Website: macys
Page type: billing-address
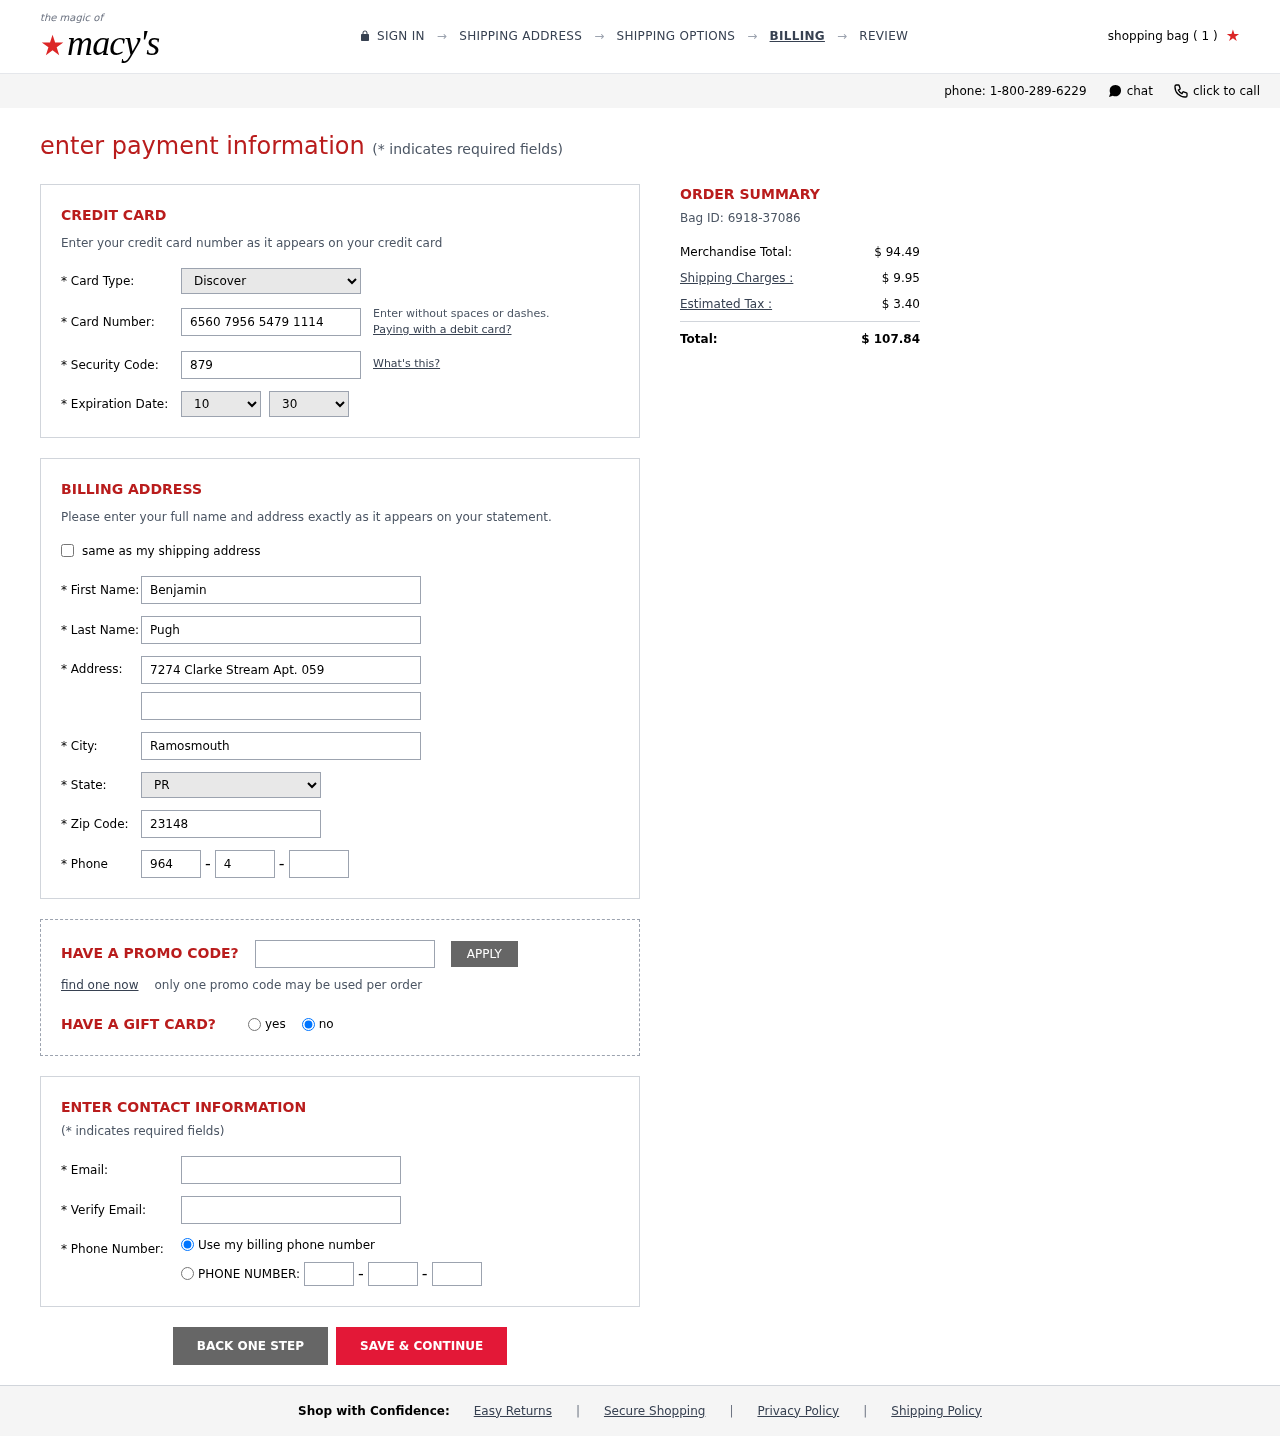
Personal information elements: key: PII_CARD_CVV
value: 879
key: PII_CARD_EXPIRY_MONTH
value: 10
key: PII_CARD_EXPIRY_YEAR
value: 30
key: PII_CARD_NUMBER
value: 6560 7956 5479 1114
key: PII_CARD_TYPE
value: Discover
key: PII_CITY
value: Ramosmouth
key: PII_EMAIL
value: bpugh@gmail.com
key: PII_FIRSTNAME
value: Benjamin
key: PII_LASTNAME
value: Pugh
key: PII_PHONE_AREA
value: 964
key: PII_PHONE_PREFIX
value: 415
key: PII_PHONE_SUFFIX
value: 8132
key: PII_POSTCODE
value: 23148
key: PII_STATE_ABBR
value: PR
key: PII_STREET
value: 7274 Clarke Stream Apt. 059
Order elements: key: ORDER_NUM_ITEMS
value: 1
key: ORDER_ID
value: Bag ID: 6918-37086
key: ORDER_SUBTOTAL
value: $ 94.49
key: ORDER_SHIPPING_COST
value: $ 9.95
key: ORDER_TAX
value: $ 3.40
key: ORDER_TOTAL
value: $ 107.84